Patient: sex F, age 71
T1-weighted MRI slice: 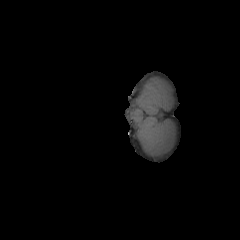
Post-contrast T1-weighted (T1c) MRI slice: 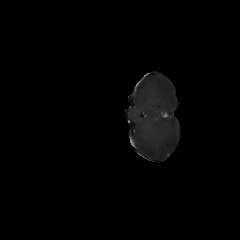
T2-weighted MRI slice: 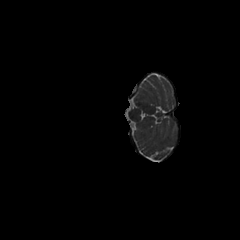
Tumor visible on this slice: no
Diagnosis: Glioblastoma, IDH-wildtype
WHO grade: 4